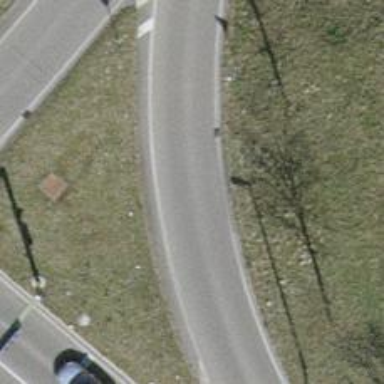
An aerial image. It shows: Asphalt road that is classified as tertiary link.